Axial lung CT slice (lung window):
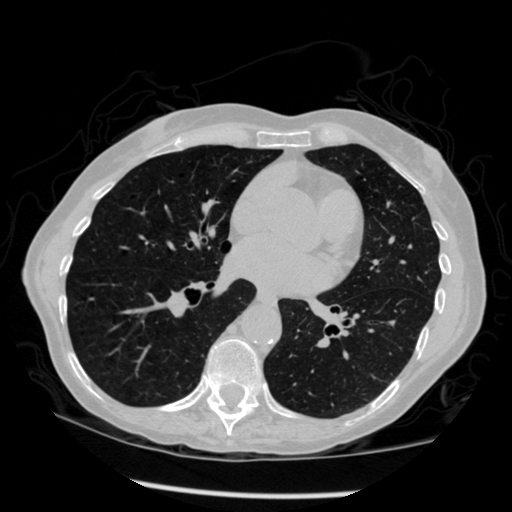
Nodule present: no